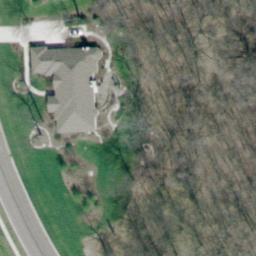
Label: residential